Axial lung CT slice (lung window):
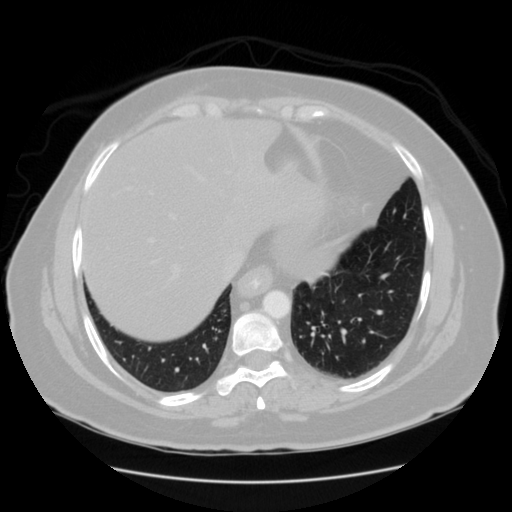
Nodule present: no